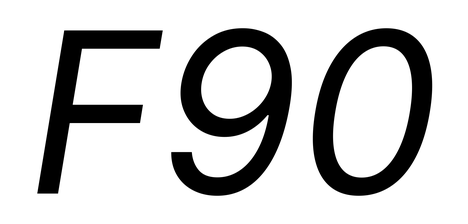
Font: Inter-Italic_Italic